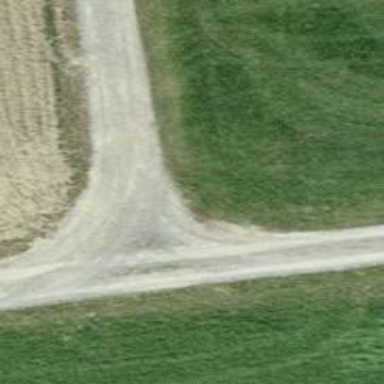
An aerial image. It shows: Track road with grade 1 pebblestone surface.